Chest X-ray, PA view. Patient: 52 years old, sex M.
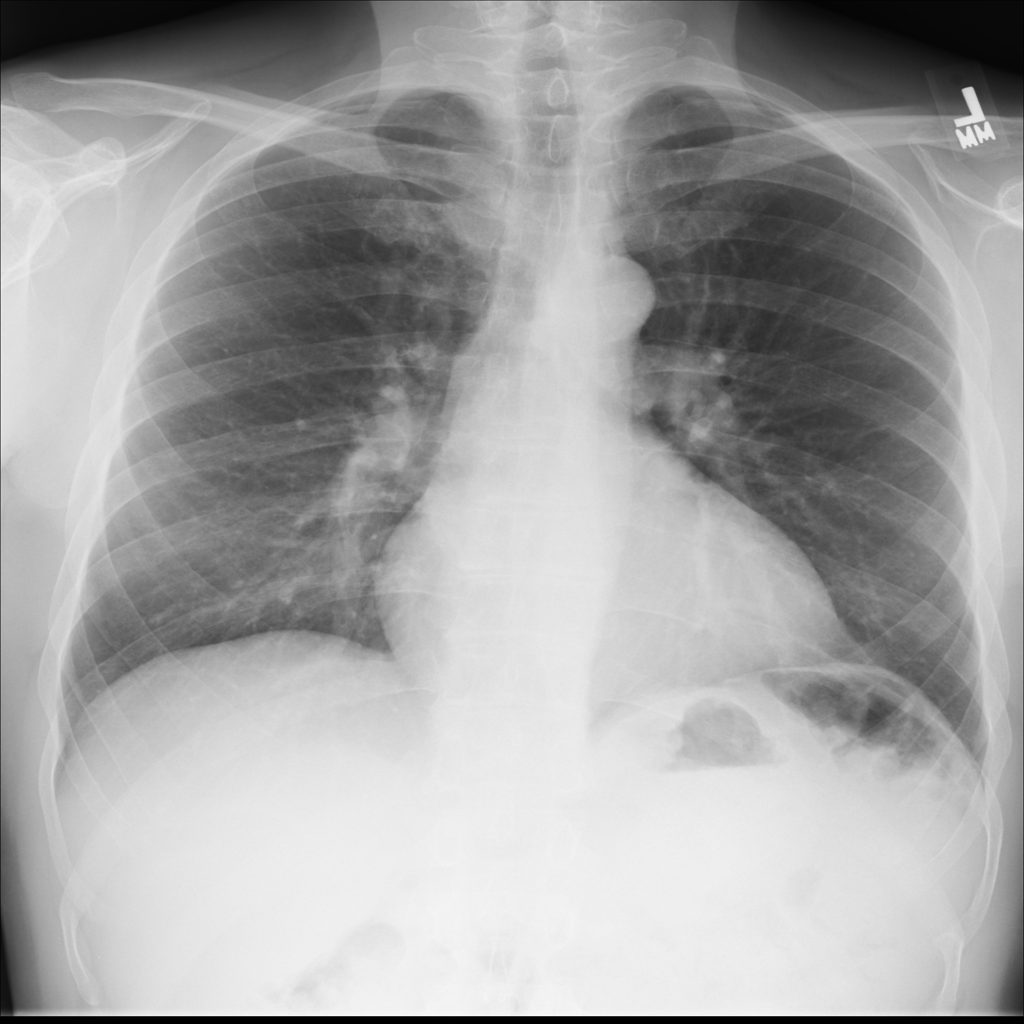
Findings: No Finding